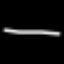
Label: line